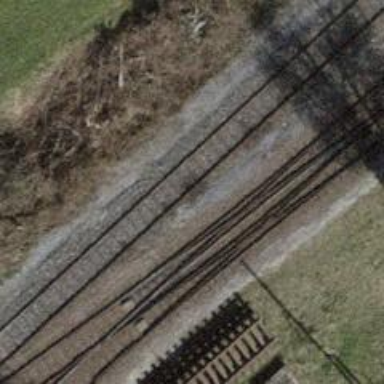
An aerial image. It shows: Railway switch.